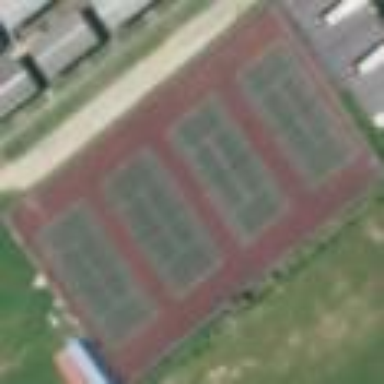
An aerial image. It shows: Tennis court on the leisure land pitch.